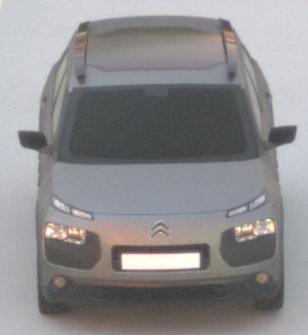
Make: Citroen
Model: C4 Cactus PureTech 75
Detailed model: C4 Cactus
Model produced from: 2014/09
Model produced until: 2015/03
Doors: 5
Color: gray
Road condition: dry road
Daytime: sunrise or sunset
Contrast: medium contrast